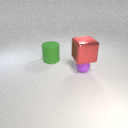
small purple rubber sphere below large red metal cube